【题型】选择题　【知识点】解析几何　【难度】easy
已知$M$为圆$P$: $(x+1)^2 + y^2 = 36$上的一个动点，定点$Q(1,0)$，线段$MQ$的垂直平分线交线段$PM$于$N$点，则$N$点的轨迹方程为（ ）
A．$\dfrac{x^2}{36}+\dfrac{y^2}{32}=1$ \qquad B．$\dfrac{x^2}{32}+\dfrac{y^2}{36}=1$
C．$\dfrac{x^2}{9}+\dfrac{y^2}{8}=1$ \qquad D．$\dfrac{x^2}{8}+\dfrac{y^2}{9}=1$

\vspace{0.2cm}
【解答】

\noindent \textbf{【答案】} C

\vspace{0.2cm}
\noindent \textbf{【分析】} 根据题意，得到$|NM|=|NQ|$，且$|NP|+|NQ|=|NP|+|NM|=|PM|=6$，结合椭圆的定义，得到点$N$的轨迹是以$P,Q$为焦点的椭圆，即可求解.

\vspace{0.2cm}
\noindent \textbf{【详解】} 由圆$P:(x+1)^2+y^2=36$，可得圆心$P(-1,0)$，半径为$r=6$，
由$Q(1,0)$，可得$|PQ|=2$，
因为线段$MQ$的垂直平分线交线段$PM$于$N$点，可得$|NM|=|NQ|$，
则$|NP|+|NQ|=|NP|+|NM|=|PM|=6 > |PQ|=2$，
结合椭圆的定义，可得点$N$的轨迹是以$P,Q$为焦点的椭圆，
其中$2a=6,2c=2$，可得$a=3,c=1$，则$b^2=a^2-c^2=8$，
所以点$N$的轨迹方程为$\dfrac{x^2}{9}+\dfrac{y^2}{8}=1$.

\vspace{0.2cm}

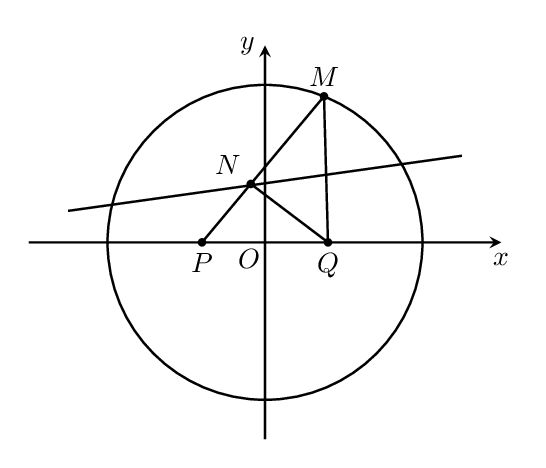